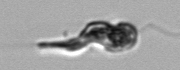
Label: Euglena